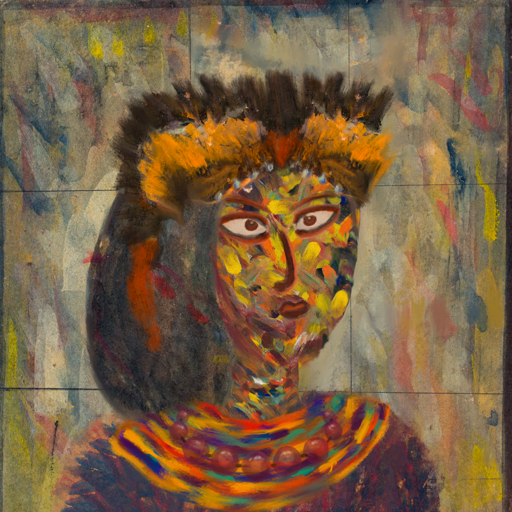
Background: GypsyMother, Head And Neck Side: An_Impression, Face Side: Roy_Bahadur, Bust: In_The_Sun, Hair Side: Gypsy_Mother, Head Accessory: Gypsy_Queen, Second Necklace: An_Impression_2, Necklace: Irani_2, Baby: Blank